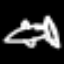
Label: airplane